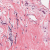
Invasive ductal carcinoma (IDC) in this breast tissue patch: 0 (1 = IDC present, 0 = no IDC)